Question: I have been looking through the new unity tilemap system.
I've basically edited the example for a tile given here: <URL>
I have implimented my own tilemap, except my tiles are too small. This is a prett basic question I guess but I cant work out how to make them bigger.
This is what I've gotten so far

The code is mostly the same as the example project I linked above.
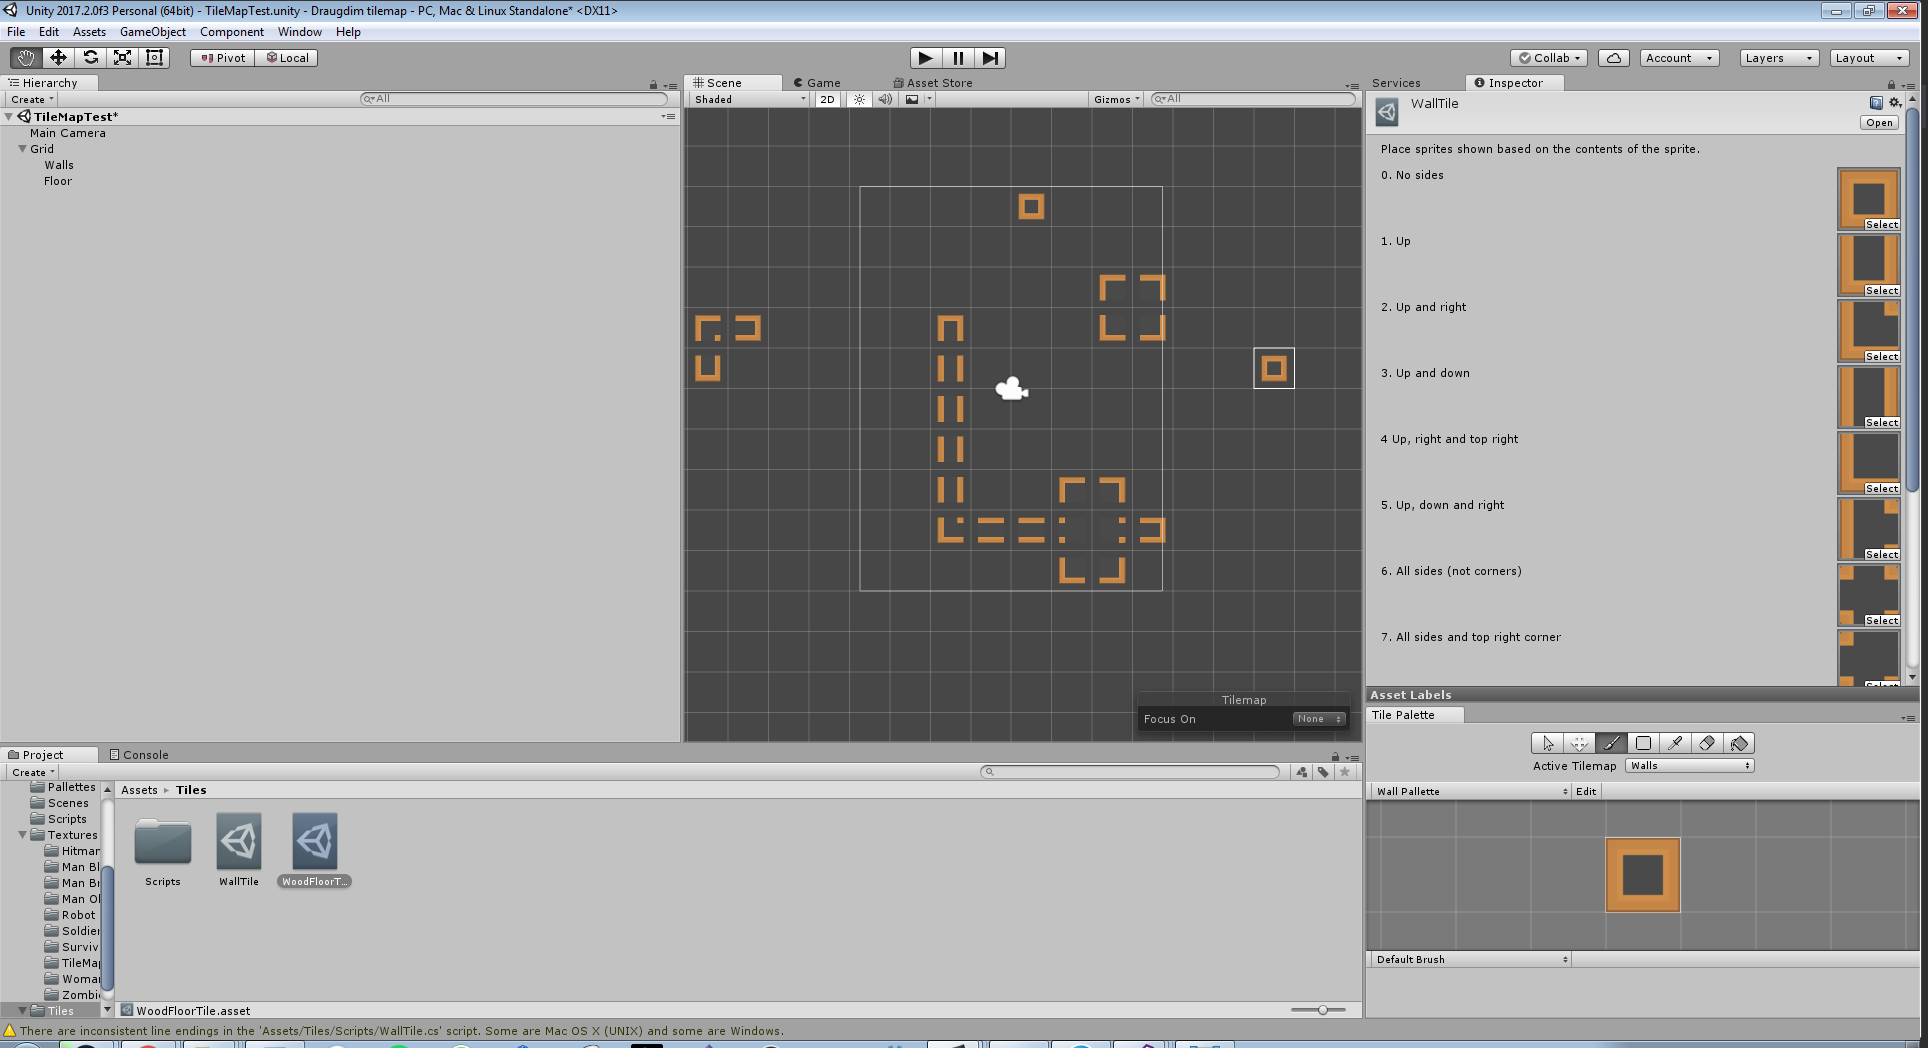
Answer: If you go into your import settings for your sprites and lower the number of pixels per unit it should do the trick. I hope this helps!